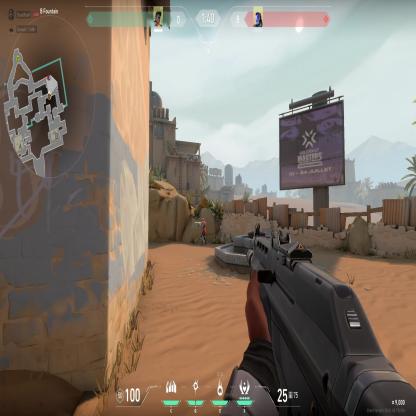
Label: enemy